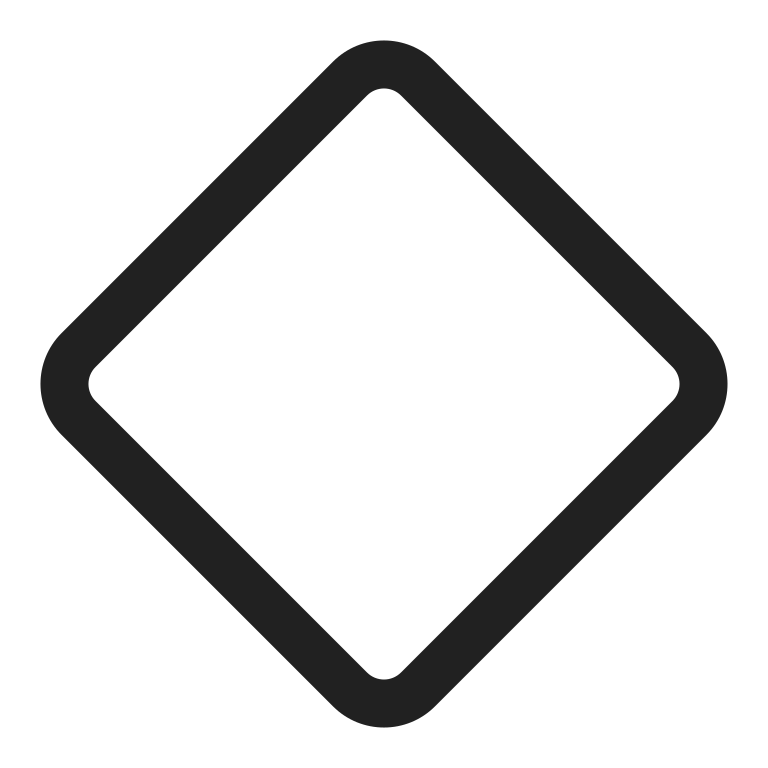
large blue diamond high contrast